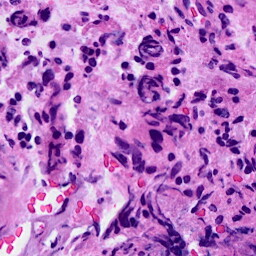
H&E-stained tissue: Breast